Question: Hi i want to make an feed reading application that it should look like this
Here i want to make an application that reads data from different websites. The data should be seperate in category wise and should the number of updates should come in badges with respect to different category.
But i got a problem that there is no availability of creating badges inside a view like the picture in the above, there is only possibility to create on application icon, Please help me in which way i can achieve the target like in the picture. What should i use to create icons like NEWS, ADVISORS etc like in picture and how can we use badges in those icons inside a view.
Thank you if anyone help me in advance
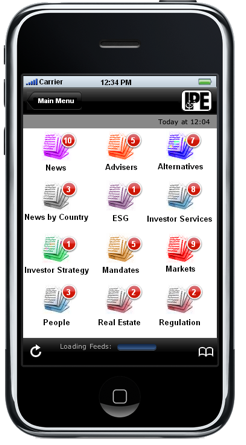
Answer: First i would like to share something related to RSS Feeds. These are in XML Format. If you see the XML of feeds you will easily get the category of the feed.
For badges i would like to suggest create icons with empty badges (i.e, without numbers) and add labels fit into the red badge area. update labels from your code with number of updates.
Thanks